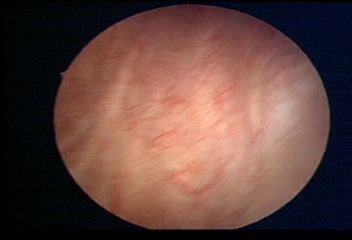
Modality: WLC
Class: Normal mucosa
Bladder cancer association: No